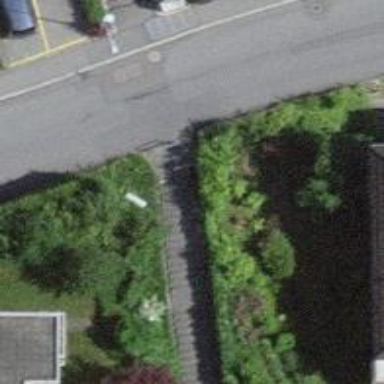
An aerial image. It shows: Set of steps on the road.